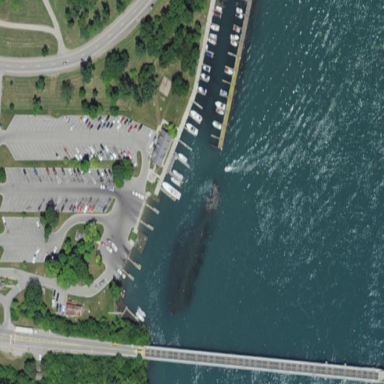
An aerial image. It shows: Marina on leisure land.